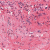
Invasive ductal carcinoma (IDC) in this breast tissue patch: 0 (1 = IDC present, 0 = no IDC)